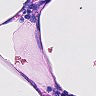
Metastatic tissue present: no